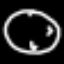
Label: clock